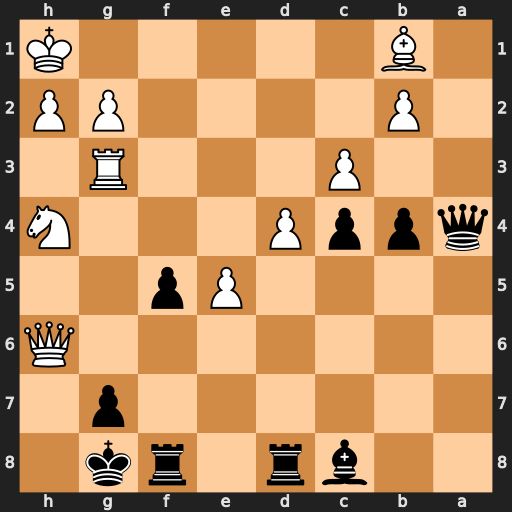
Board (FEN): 2br1rk1/6p1/7Q/4Pp2/qppP3N/2P3R1/1P4PP/1B5K
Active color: b
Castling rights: -
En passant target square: -
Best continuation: Qd1#